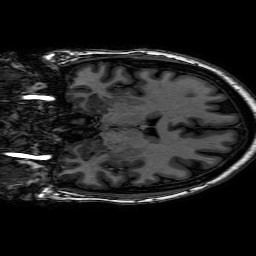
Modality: T1w
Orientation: coronal
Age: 47
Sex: female
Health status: healthy